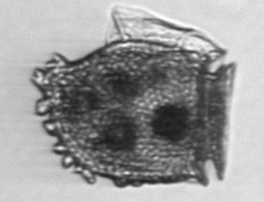
Label: Dinophysis_norvegica